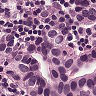
Metastatic tissue present: yes